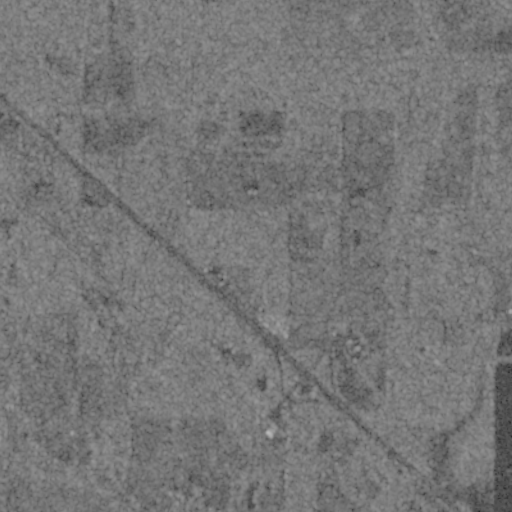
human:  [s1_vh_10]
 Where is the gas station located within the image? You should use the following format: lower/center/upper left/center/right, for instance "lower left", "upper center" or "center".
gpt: The gas station is located in the lower right of the image.
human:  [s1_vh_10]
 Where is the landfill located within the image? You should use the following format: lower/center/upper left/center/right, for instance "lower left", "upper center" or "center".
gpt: There is no landfill in the image.

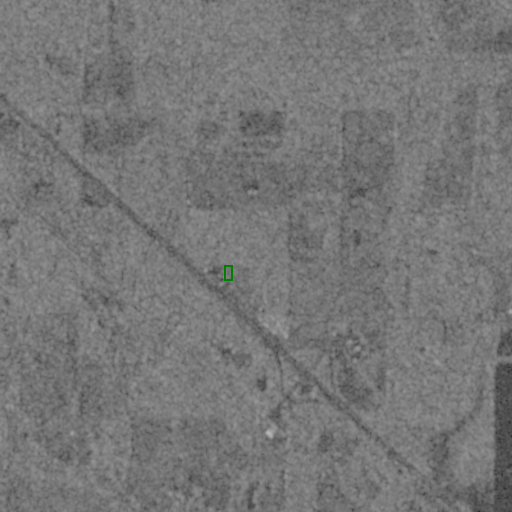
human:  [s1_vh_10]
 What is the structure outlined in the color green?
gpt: The structure outlined in green is a building.
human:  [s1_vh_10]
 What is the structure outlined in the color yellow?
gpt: There is no yellow outline.